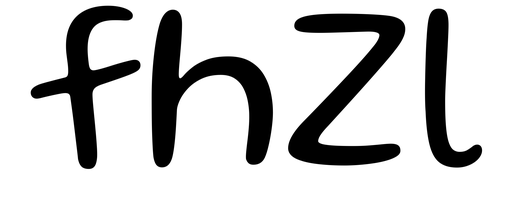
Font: Gluten_Light